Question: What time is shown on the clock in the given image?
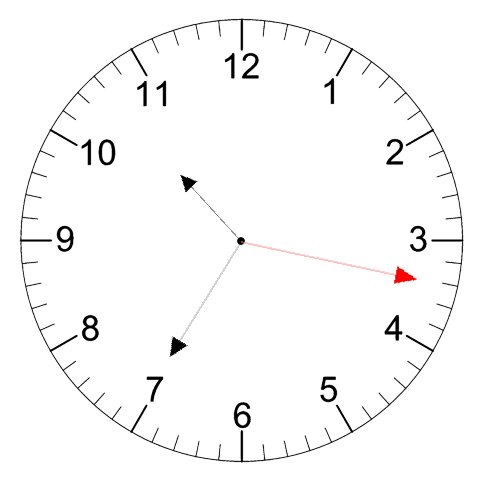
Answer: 10:35:17